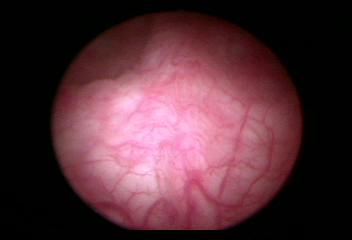
Modality: WLC
Class: Normal mucosa
Bladder cancer association: No